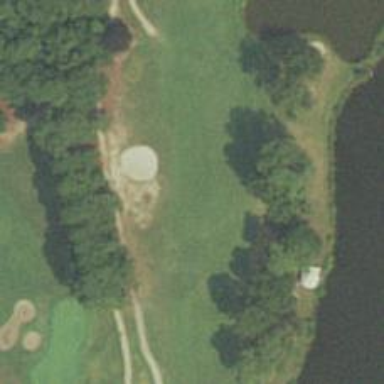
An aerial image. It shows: View of golf hole.